Interaction volume radius: 5 \u00c5
Interaction volume height: 40 \u00c5
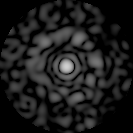
Disorder parameter: 0.8276